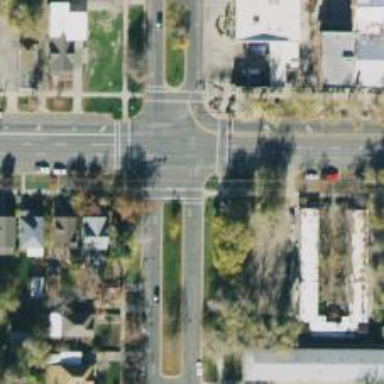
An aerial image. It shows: Crossing with marked lines on the road.